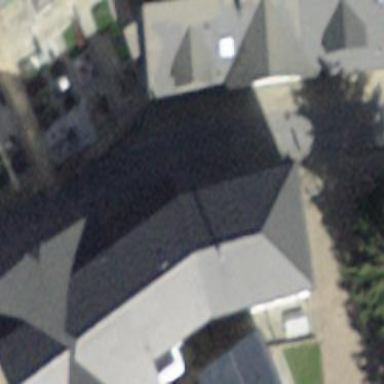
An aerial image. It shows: Kindergarten building with gabled roof.